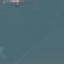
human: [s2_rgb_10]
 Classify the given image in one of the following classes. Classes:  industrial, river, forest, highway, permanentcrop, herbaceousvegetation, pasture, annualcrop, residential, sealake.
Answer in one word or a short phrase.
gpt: SeaLake